Field crop: maize
Growth stage: 2
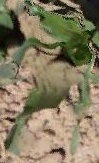
Species: maize